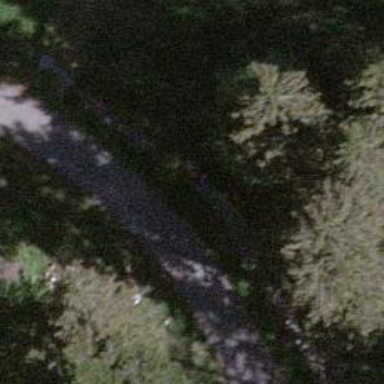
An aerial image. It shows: Unclassified road with asphalt surface.